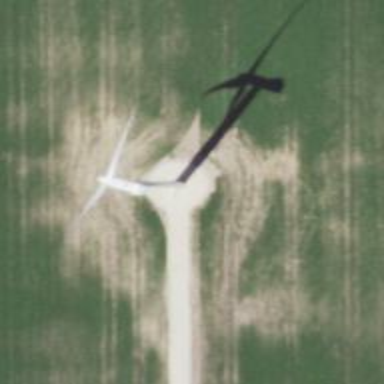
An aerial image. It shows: Wind turbine generator made by Vestas. The generator utilizes wind as its power source and belongs to the horizontal axis type.